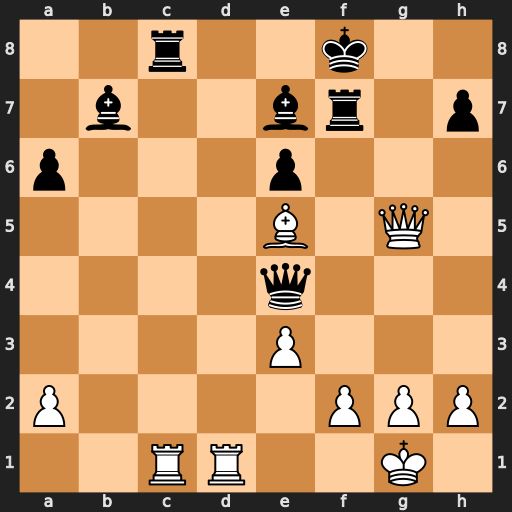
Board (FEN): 2r2k2/1b2br1p/p3p3/4B1Q1/4q3/4P3/P4PPP/2RR2K1
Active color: w
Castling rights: -
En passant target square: -
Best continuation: Rxc8+ Bxc8 Rd8+ Bxd8 Qxd8#